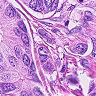
Metastatic tissue present: yes